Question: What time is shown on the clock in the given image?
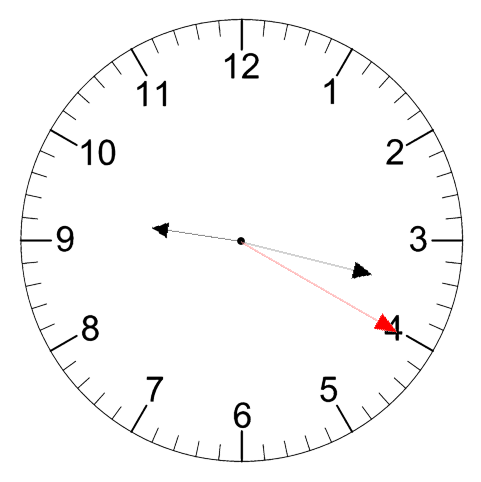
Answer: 09:17:20